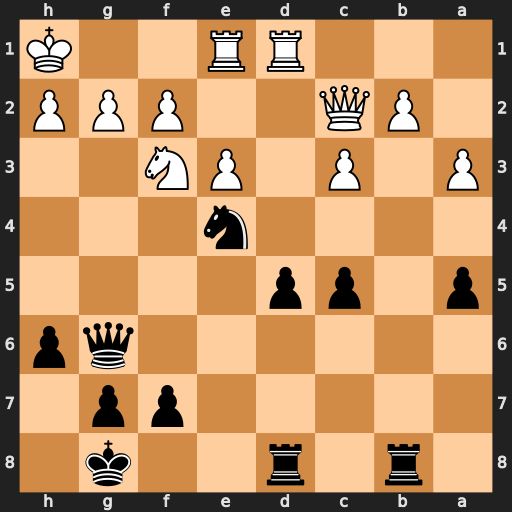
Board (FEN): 1r1r2k1/5pp1/6qp/p1pp4/4n3/P1P1PN2/1PQ2PPP/3RR2K
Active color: b
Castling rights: -
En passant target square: -
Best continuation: Ng3+ hxg3 Qxc2